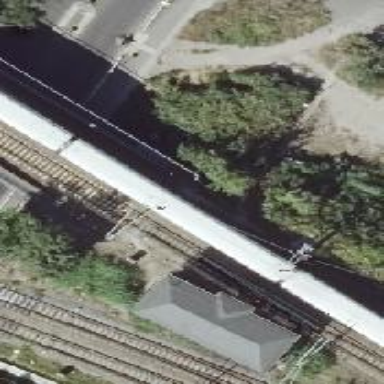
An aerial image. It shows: Railway switch with the turnout on the left side.